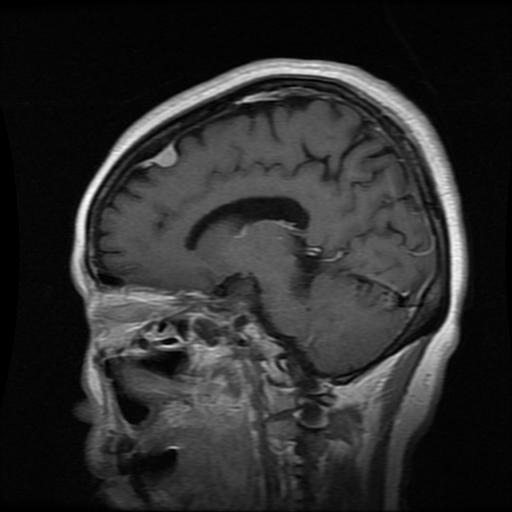
Label: meningioma